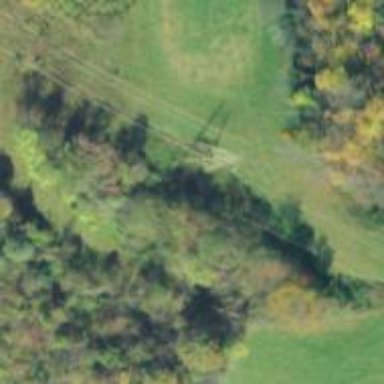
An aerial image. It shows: Lattice structure tower used for power transmission.